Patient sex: M
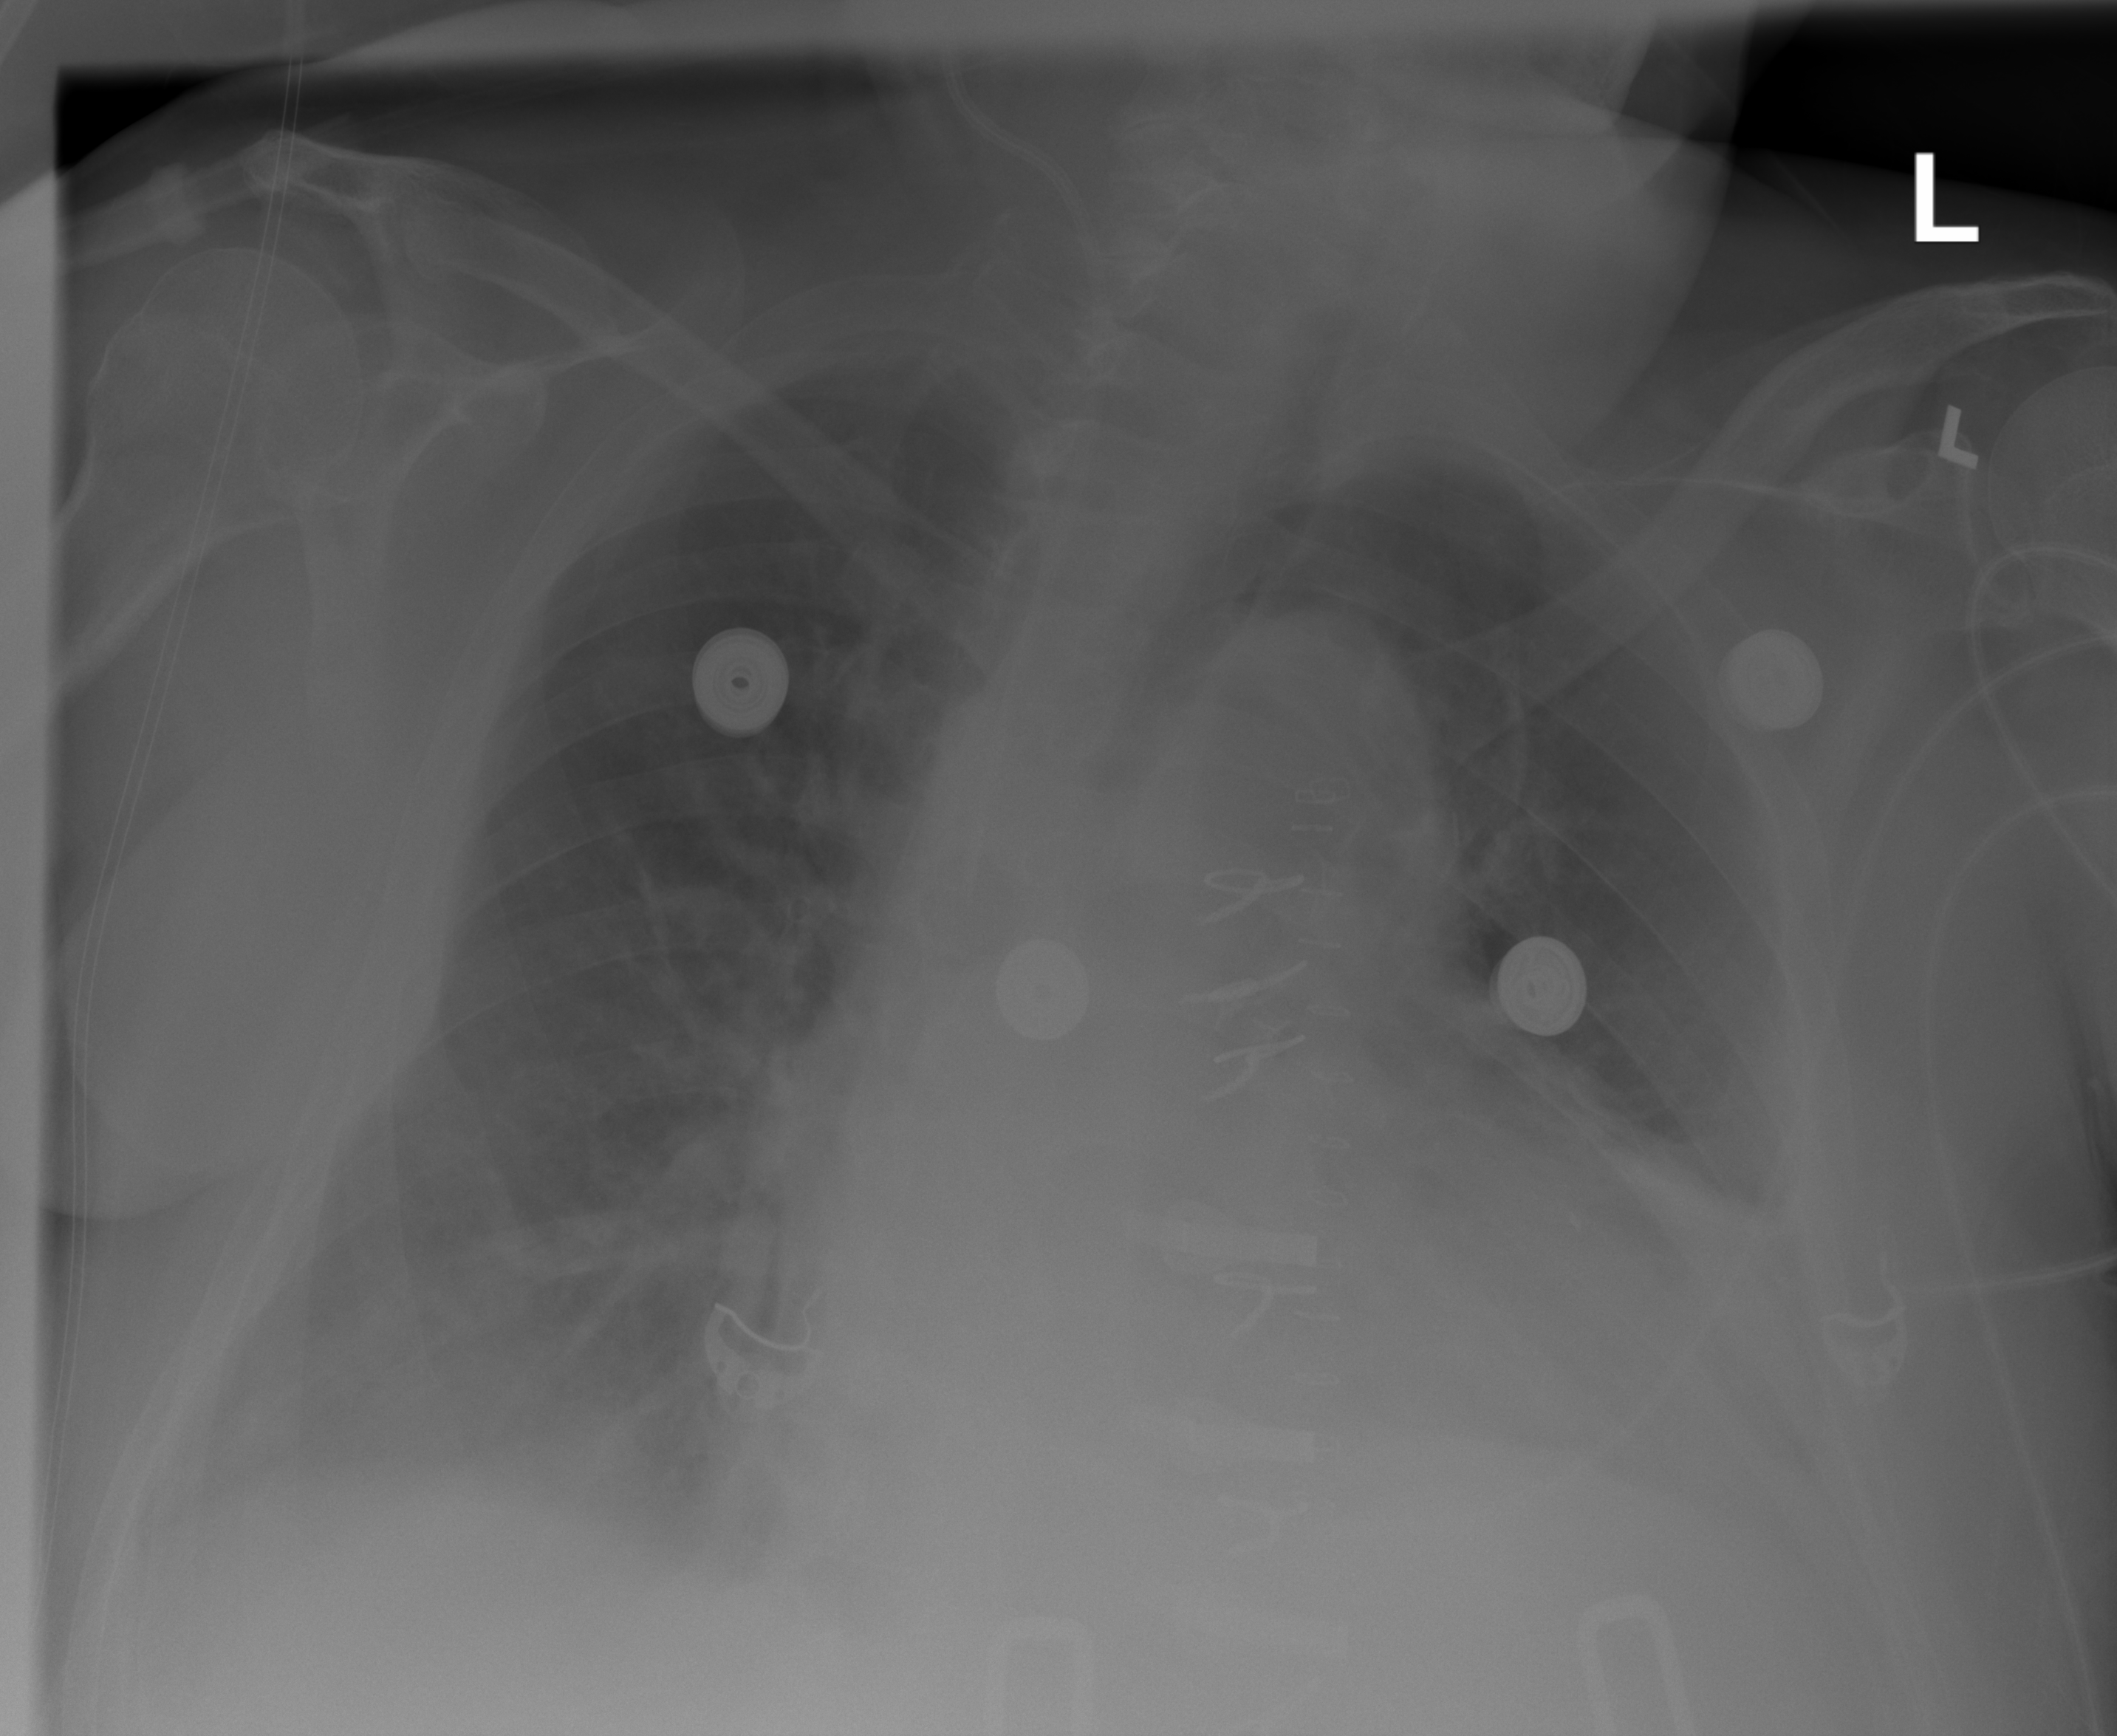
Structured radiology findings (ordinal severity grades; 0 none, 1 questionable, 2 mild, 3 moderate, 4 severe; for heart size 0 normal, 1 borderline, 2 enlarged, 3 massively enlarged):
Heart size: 2
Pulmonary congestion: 2
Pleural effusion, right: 0
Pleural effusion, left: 2
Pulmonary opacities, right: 0
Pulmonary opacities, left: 1
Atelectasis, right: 0
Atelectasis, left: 2